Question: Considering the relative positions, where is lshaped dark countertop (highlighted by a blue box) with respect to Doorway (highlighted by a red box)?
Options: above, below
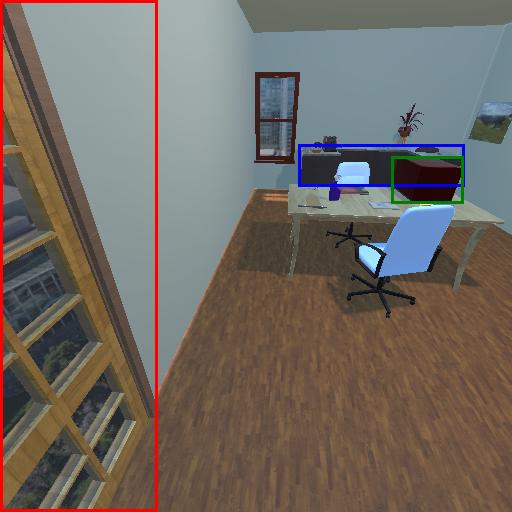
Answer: above